RGB frame:
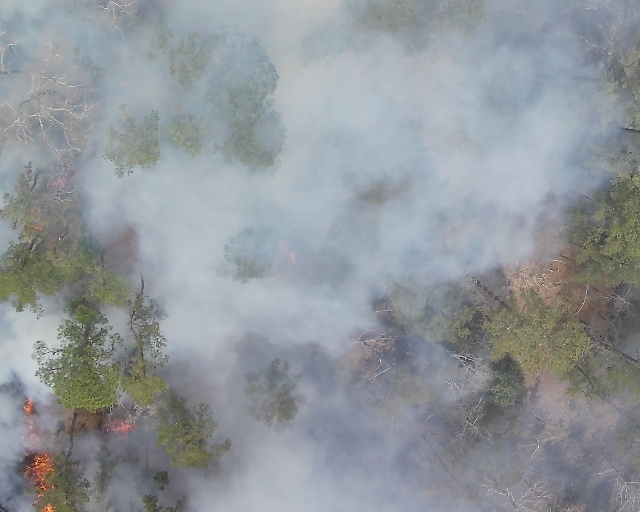
Thermal frame:
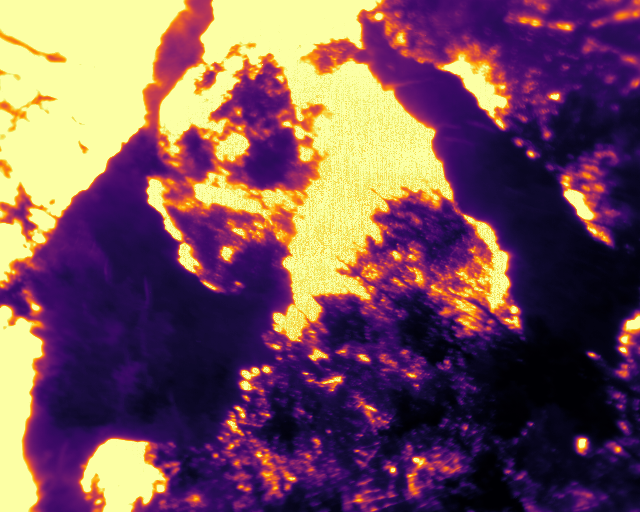
Captured: 2026-02-26 03:10:52
Pixels at or above 80 °C: 147473 (fraction of frame: 0.4501)